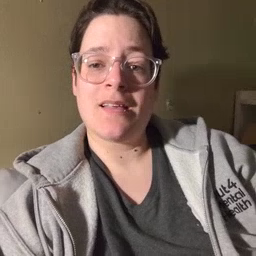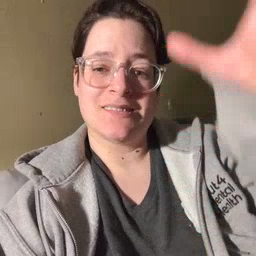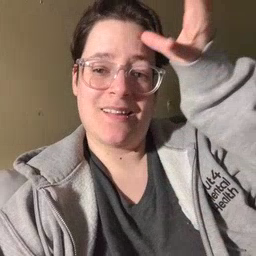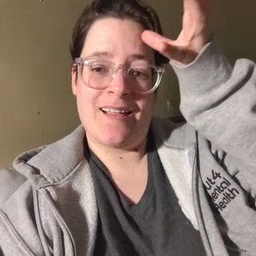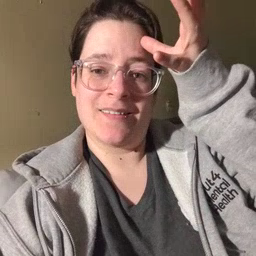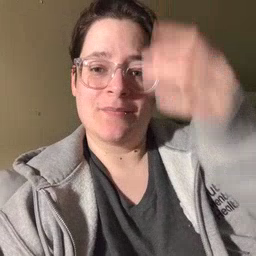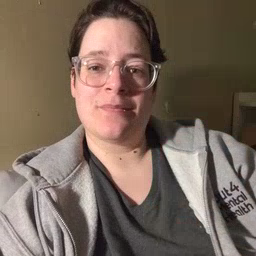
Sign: dad